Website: bh-photo
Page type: gifting
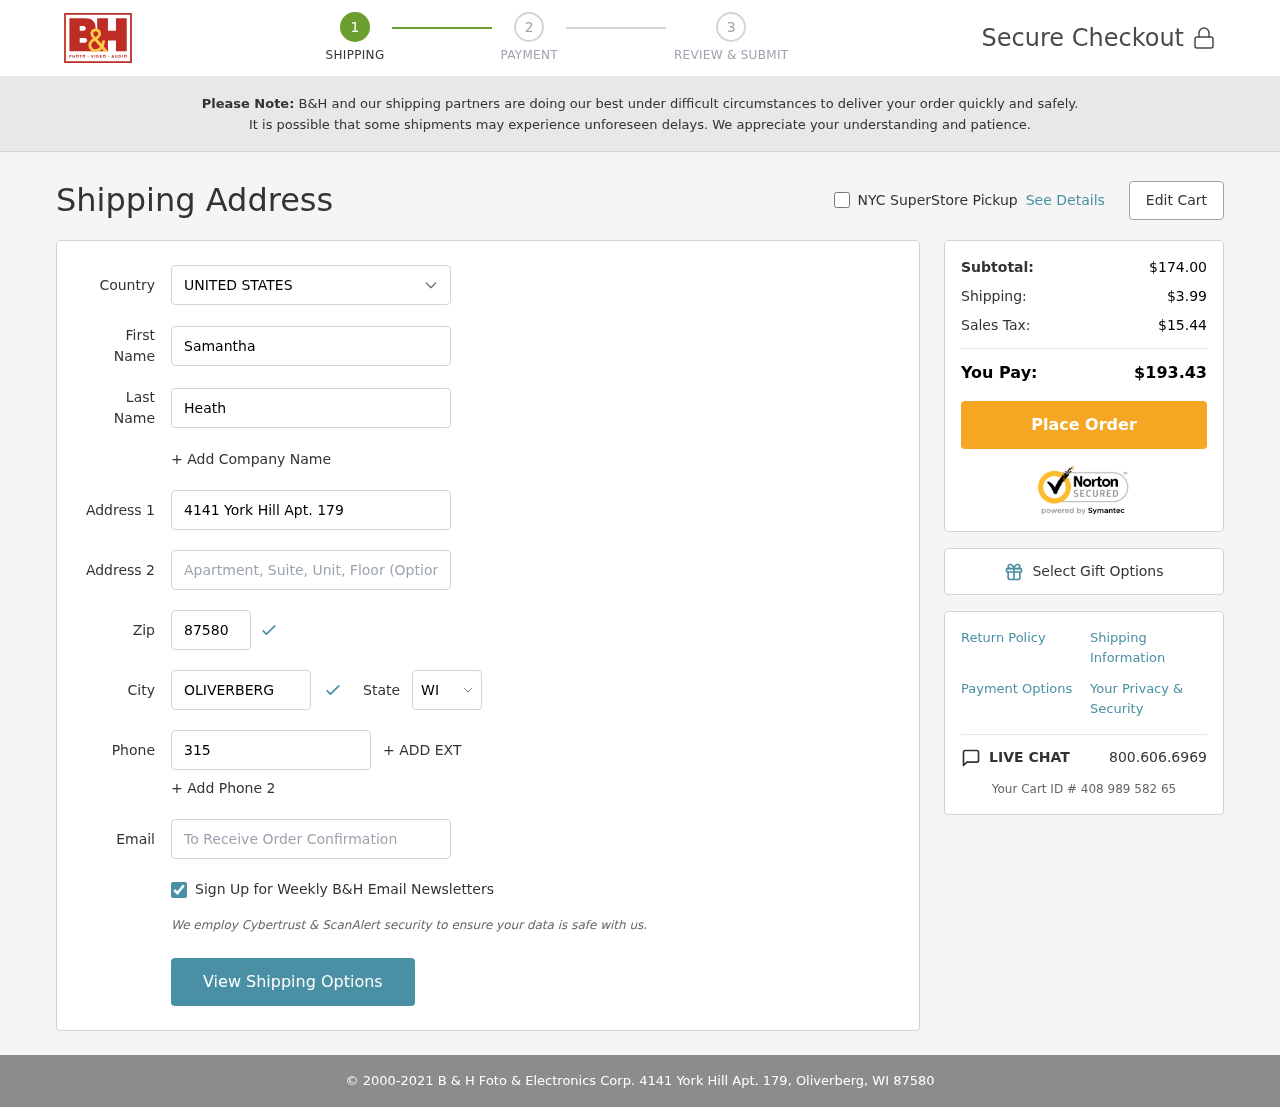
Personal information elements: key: PII_CITY
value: Oliverberg
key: PII_COUNTRY
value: United States
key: PII_EMAIL
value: samanthaheath@yahoo.com
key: PII_FIRSTNAME
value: Samantha
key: PII_LASTNAME
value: Heath
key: PII_PHONE
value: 3153827089
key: PII_POSTCODE
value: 87580
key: PII_STATE_ABBR
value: WI
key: PII_STREET
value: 4141 York Hill Apt. 179
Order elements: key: ORDER_SUBTOTAL
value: $174.00
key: ORDER_SHIPPING_COST
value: $3.99
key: ORDER_TAX
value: $15.44
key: ORDER_TOTAL
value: $193.43
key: ORDER_ID
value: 408 989 582 65